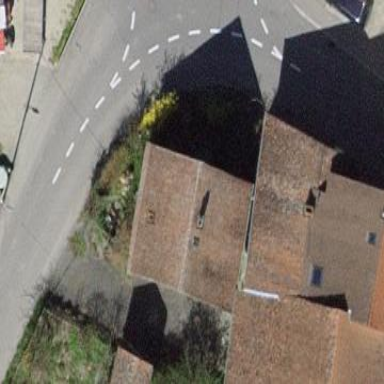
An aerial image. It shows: Carport building.